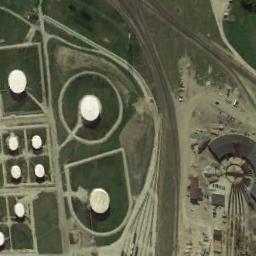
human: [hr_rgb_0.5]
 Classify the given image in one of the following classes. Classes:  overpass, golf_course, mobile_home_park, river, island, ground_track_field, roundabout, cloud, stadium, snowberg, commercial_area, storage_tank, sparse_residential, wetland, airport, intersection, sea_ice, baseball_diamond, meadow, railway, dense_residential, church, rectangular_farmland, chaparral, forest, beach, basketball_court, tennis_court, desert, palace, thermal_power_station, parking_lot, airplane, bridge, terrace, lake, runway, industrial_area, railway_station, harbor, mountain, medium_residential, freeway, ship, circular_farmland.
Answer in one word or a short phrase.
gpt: storage_tank